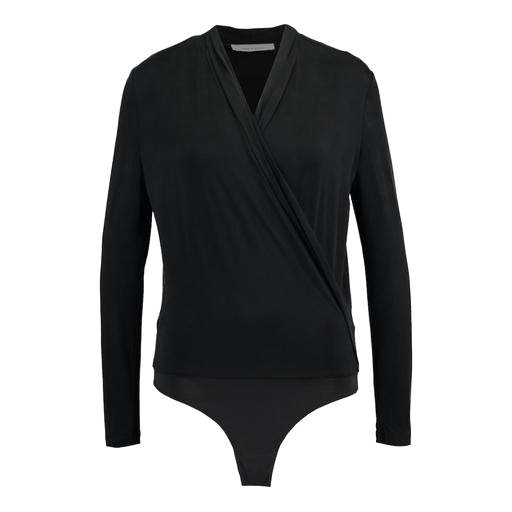
black mira cape-effect bodysuit, black long-sleeved wrap top, black long-sleeve wrap top, white background